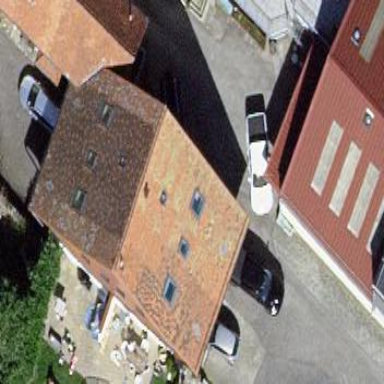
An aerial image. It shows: Residential building.